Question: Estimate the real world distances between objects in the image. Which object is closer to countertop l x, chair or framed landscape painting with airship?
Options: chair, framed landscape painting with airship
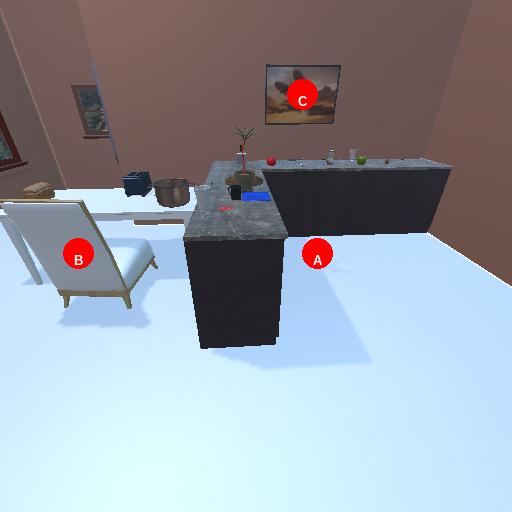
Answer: chair